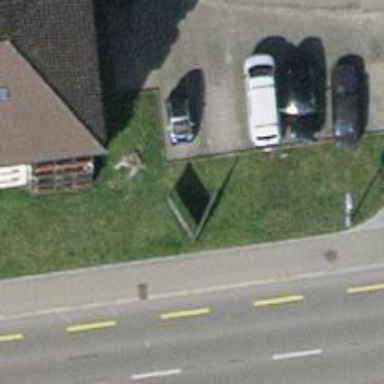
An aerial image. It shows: Billboard for advertisement.